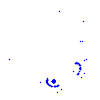
Particle: kaon